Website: slack
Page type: payment
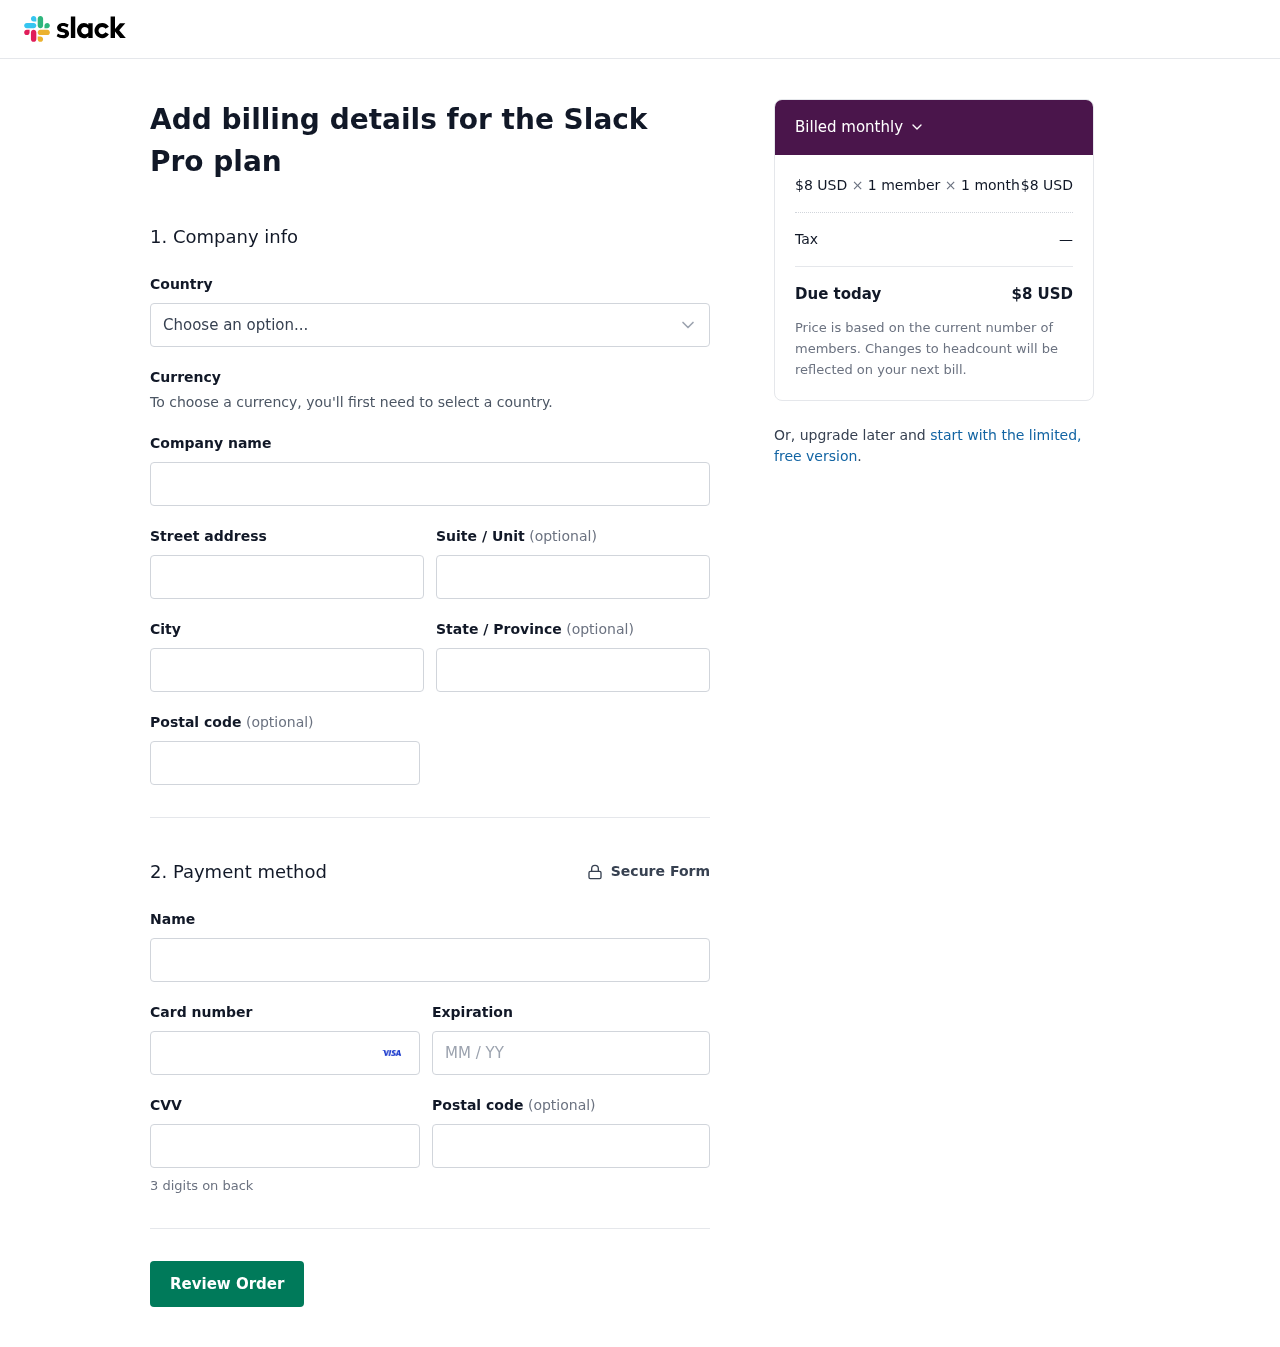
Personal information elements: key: PII_COUNTRY
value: United States
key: PII_STREET
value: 239 Torres Mission Apt. 017
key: PII_STREET2
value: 09976 Hailey Trace Apt. 035
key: PII_CITY
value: Tammyfurt
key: PII_STATE
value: South Carolina
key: PII_POSTCODE
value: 81607
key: PII_FULLNAME
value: Steven Garcia
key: PII_CARD_NUMBER
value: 4257 4693 1731 9134
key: PII_CARD_EXPIRY
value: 06/28
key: PII_CARD_CVV
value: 262
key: PII_POSTCODE2
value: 70778
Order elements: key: ORDER_PRICE_PER_MEMBER
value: $8 USD
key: ORDER_NUM_MEMBERS
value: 1 member
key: ORDER_NUM_MONTHS
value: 1 month
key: ORDER_SUBTOTAL
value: $8 USD
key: ORDER_TAX
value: —
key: ORDER_TOTAL
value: $8 USD